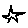
Label: star